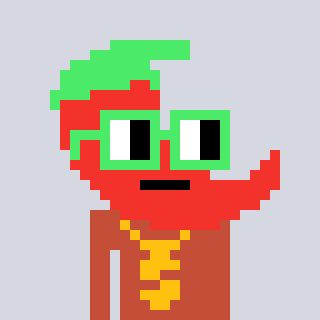
a pixel art character with square light green glasses, a chilli-shaped head and a rust-colored body on a cool background